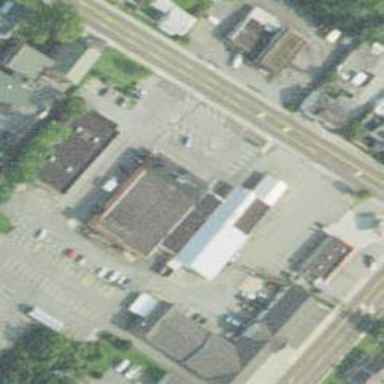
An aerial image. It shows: Retail building.